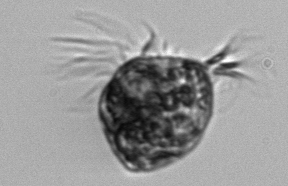
Label: Pelagostrobilidium